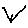
Label: zigzag